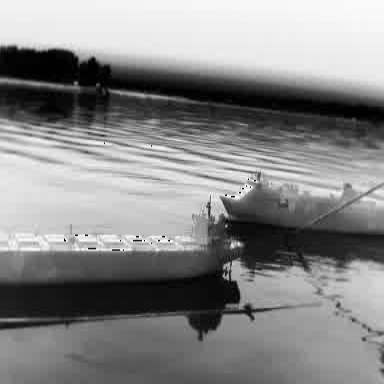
There are two objects shown in the infrared image, including a liner, and a container_ship.